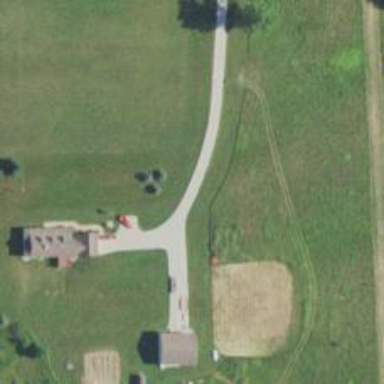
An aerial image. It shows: Driveway.